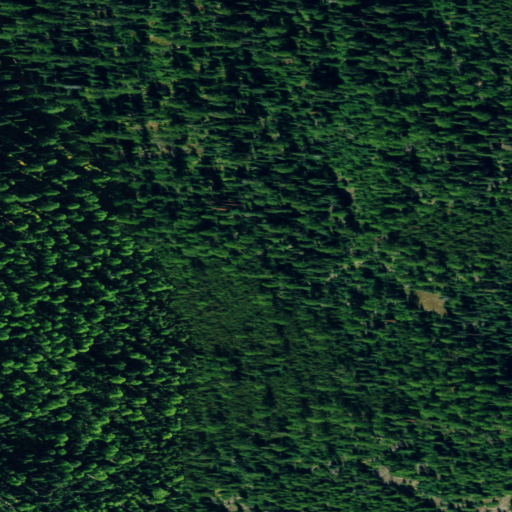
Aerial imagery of ridge(s) in Montana named Quartz Ridge containing evergreen forest and shrub